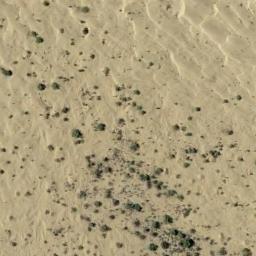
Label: chaparral